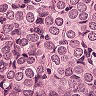
Metastatic tissue present: yes